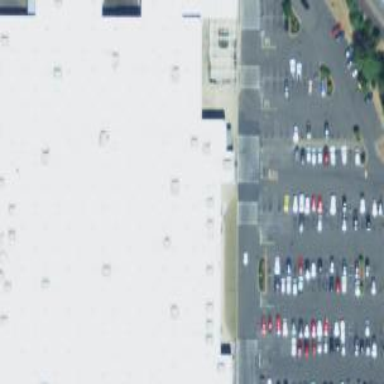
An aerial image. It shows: Retail building housing supermarket.